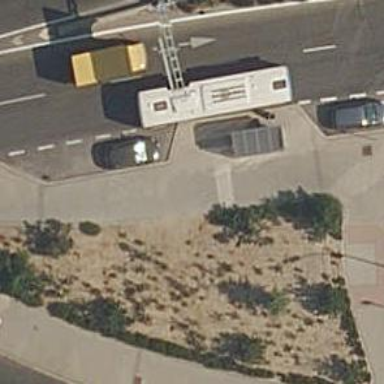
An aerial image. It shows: Bus stop with platform for public transport.